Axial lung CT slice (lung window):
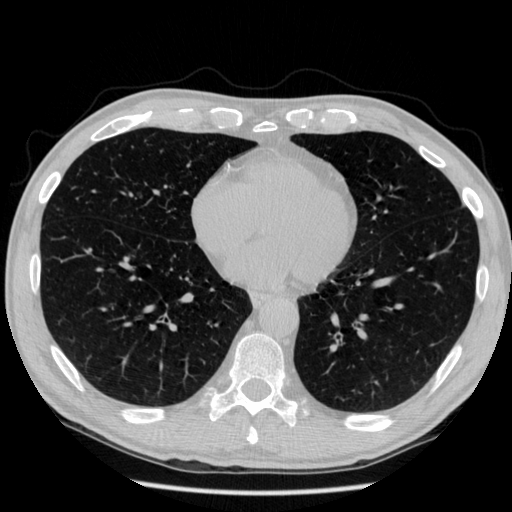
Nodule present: no